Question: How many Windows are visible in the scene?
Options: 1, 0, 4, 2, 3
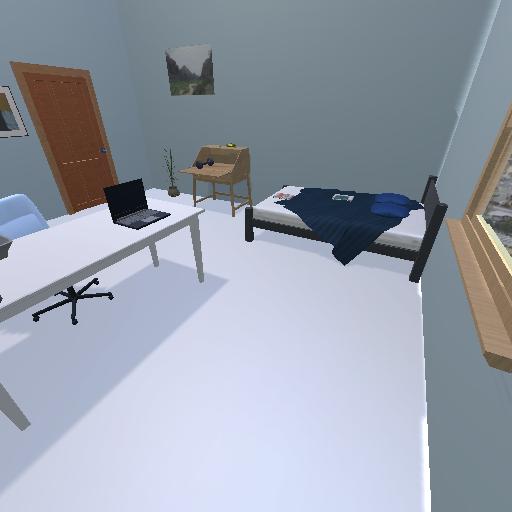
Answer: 1